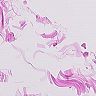
Metastatic tissue present: no